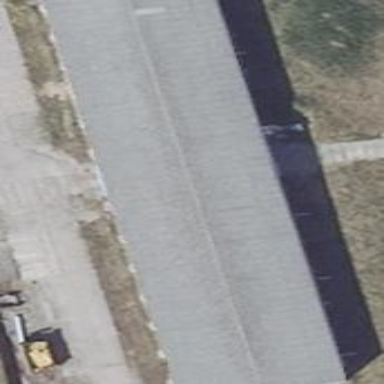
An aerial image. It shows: Gabled farm auxiliary building with grey roof. The roof is oriented along the structure.